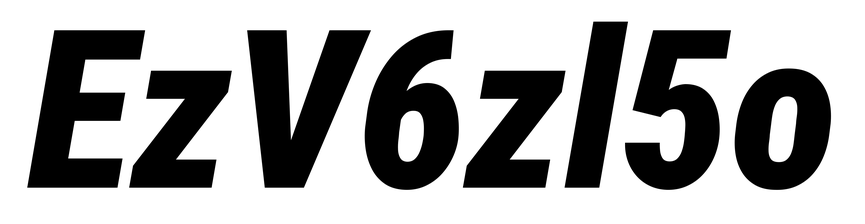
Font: Roboto-Italic_Condensed_Black_Italic